Question: I am developing an iPhone app(not universal). Previously the app icon was visible in ipad also when I test it on iPad.
Previously it was visible also all my other app show the icon on ipad.
What could be the issue.
I added 3 icons of size - 120X120, 114X114, 57X57
and added icon in project with sizes 152X152, 76X76

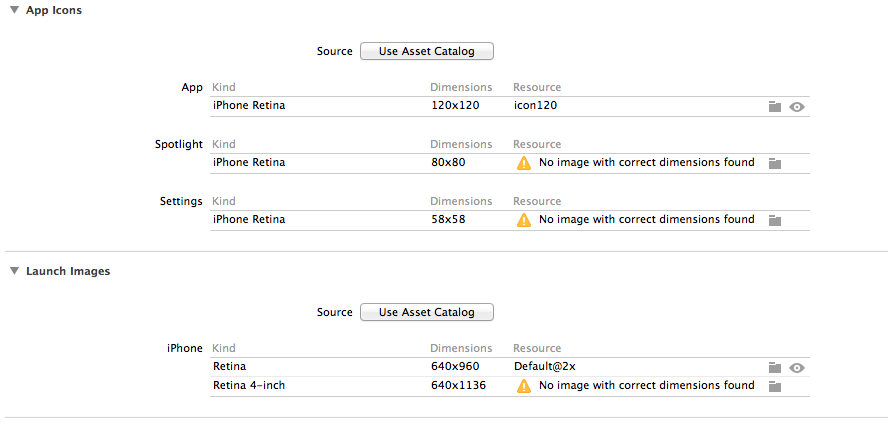
Answer: See highlighted red square in bellow image.
Make icon particular size. highlighted box icon must need for set icon in. thanks.